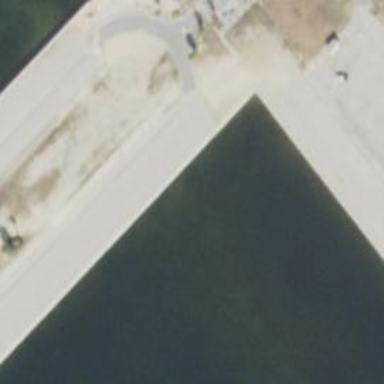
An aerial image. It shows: Man-made pier.